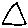
Label: triangle